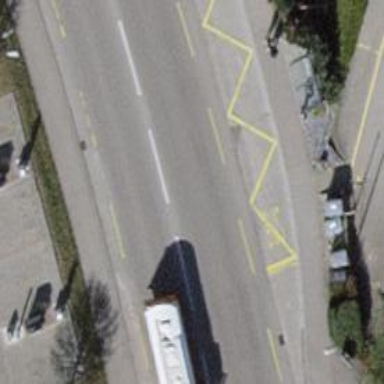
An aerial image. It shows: Primary highway with separate soft lane for cyclists. The asphalt surface is accompanied by sidewalk.